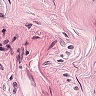
Metastatic tissue present: no